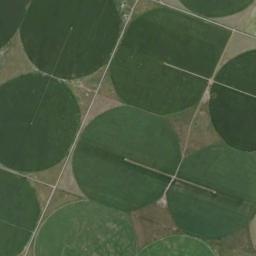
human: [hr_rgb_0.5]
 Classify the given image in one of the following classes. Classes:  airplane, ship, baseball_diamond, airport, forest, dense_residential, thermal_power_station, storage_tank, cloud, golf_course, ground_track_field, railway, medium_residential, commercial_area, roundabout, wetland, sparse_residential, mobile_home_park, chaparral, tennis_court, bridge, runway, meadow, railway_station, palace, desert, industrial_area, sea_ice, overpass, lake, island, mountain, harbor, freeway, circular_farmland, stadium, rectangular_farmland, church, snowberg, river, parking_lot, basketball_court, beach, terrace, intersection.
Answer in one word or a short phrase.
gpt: circular_farmland